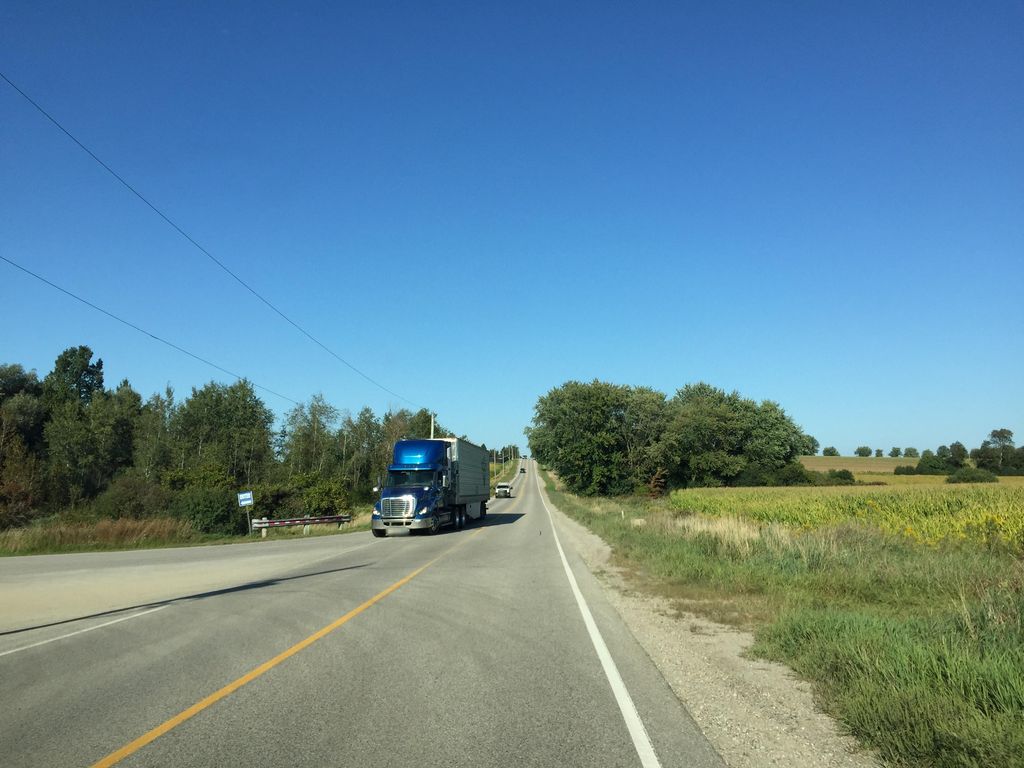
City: kitchener-waterloo